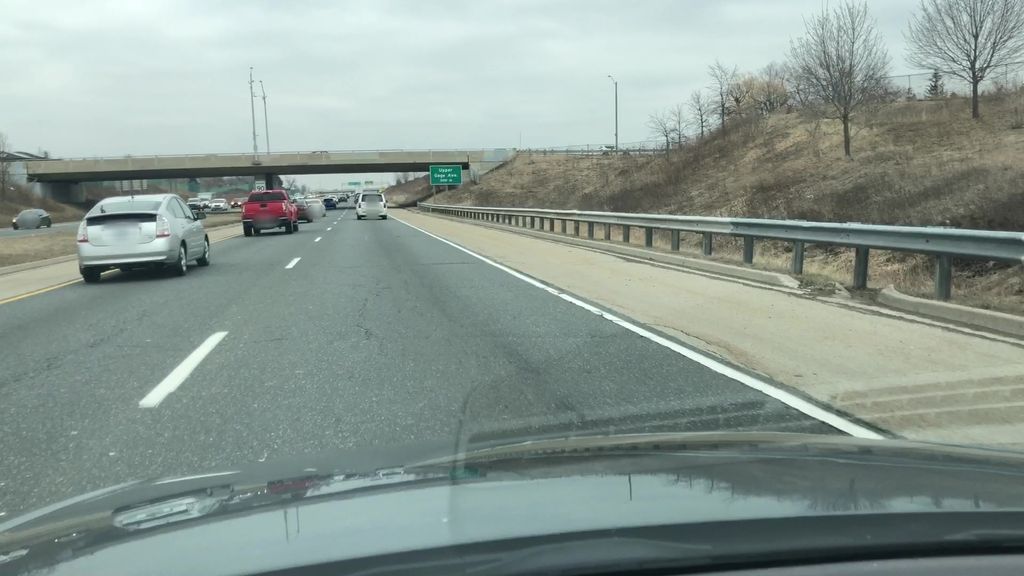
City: hamilton